Question: How do you show the following errors that fail Rails validation using AJAX?

I have the following code in controller
'''
flash[:notice] = 'Please correct the errors below and try again.'
format.html { render :action => :new }
format.js
end
'''
Added to view
'''
:remote => true
'''
And then in create.js.erb I check the flash, but how do I show Rails errors that are shown when not using AJAX? or do I have to write validations from scratch here?
'''
<% if flash.present? %>
<% end %>
'''
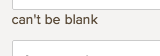
Answer: You might want to check model_name.errors?
otherwise you can create a empty div. Fill that div from ajax with the proper message regarding the error.
In create.js.erb
('#error').html("error")
In View